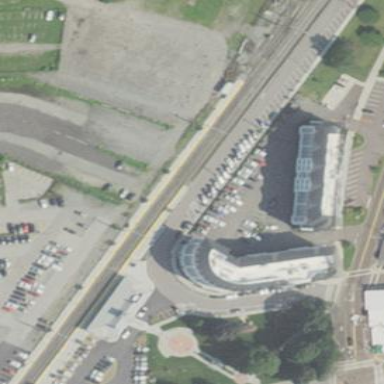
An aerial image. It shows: Platform for public transport and railway services.